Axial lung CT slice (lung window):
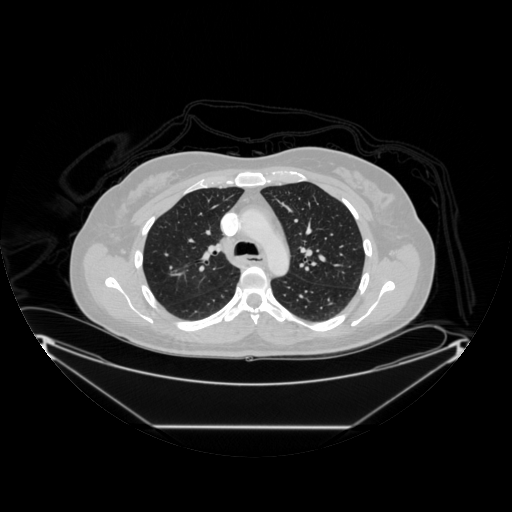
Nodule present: no